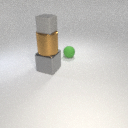
large gray metal cube in front of small green rubber sphere